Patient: sex F, age 74
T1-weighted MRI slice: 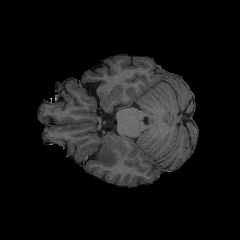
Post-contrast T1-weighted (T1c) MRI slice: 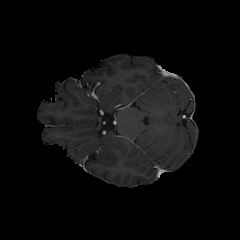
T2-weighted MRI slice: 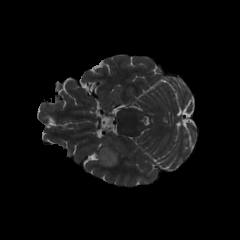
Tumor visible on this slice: yes
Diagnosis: Glioblastoma, IDH-wildtype
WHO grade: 4